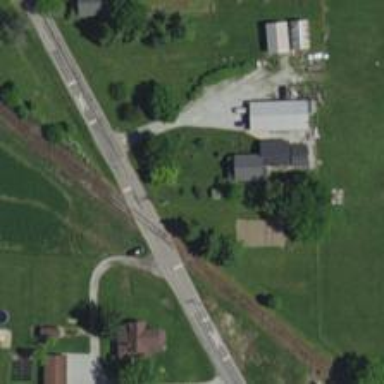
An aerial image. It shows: Railway level crossing.